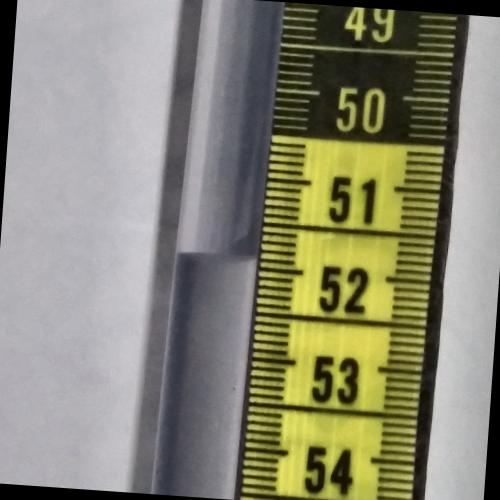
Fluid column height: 51.9 cm